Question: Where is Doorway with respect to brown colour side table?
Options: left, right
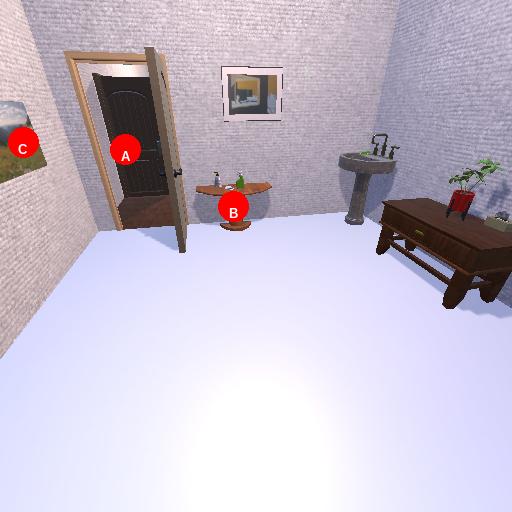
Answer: left